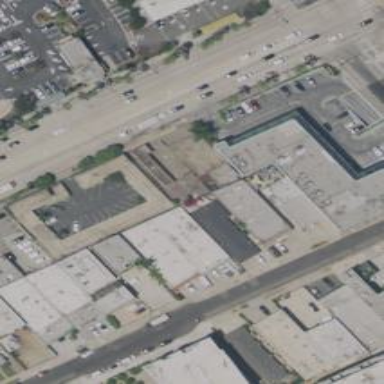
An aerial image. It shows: Motel building.